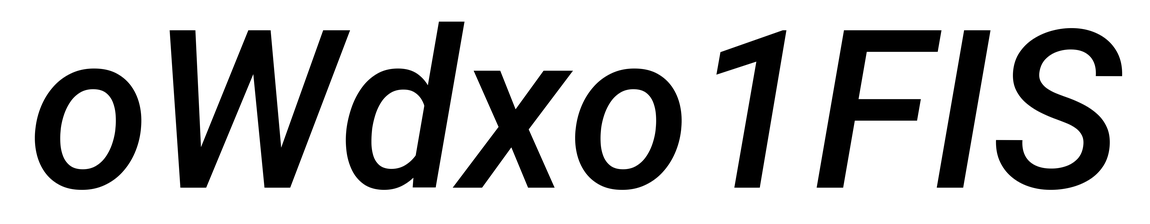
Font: Roboto-Italic_Medium_Italic